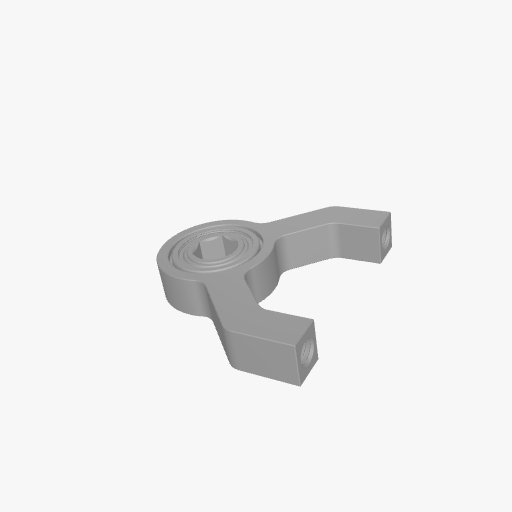
Part: Side1Post2PillowBlock8RID